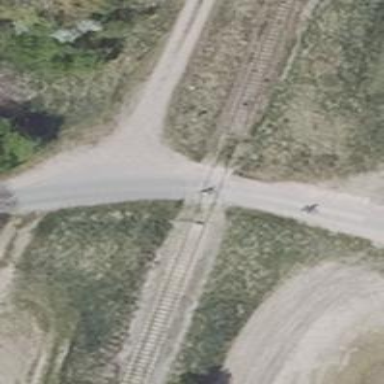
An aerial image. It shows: Railway level crossing.